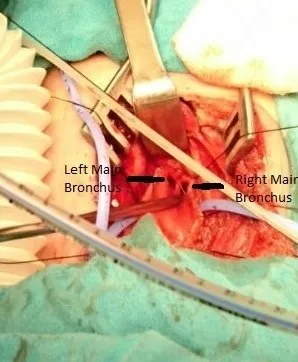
Right and left main bronchi are seen associated with LTEC.
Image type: medical_photograph (other_medical_photograph)